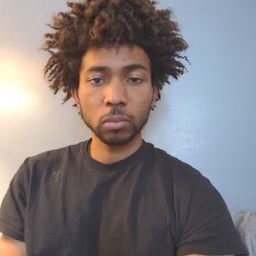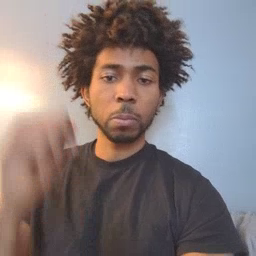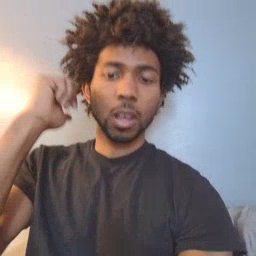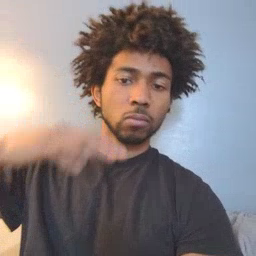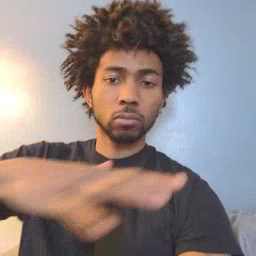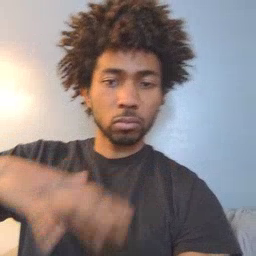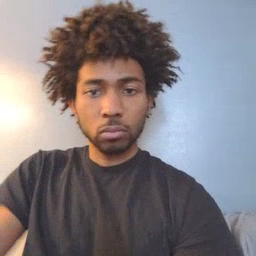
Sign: backyard